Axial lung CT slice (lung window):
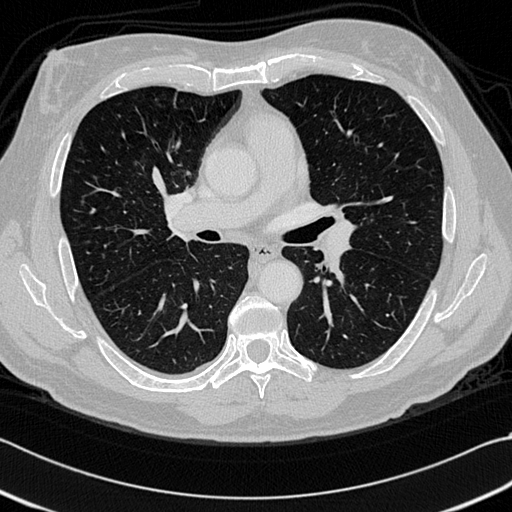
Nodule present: no